Field crop: tomato
Growth stage: 1
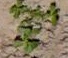
Species: portulaca